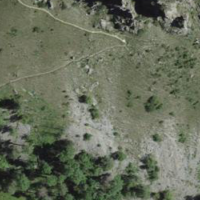
EUNIS habitat code: 31
Species observed at this site:
Gentiana cruciata
Melampyrum arvense